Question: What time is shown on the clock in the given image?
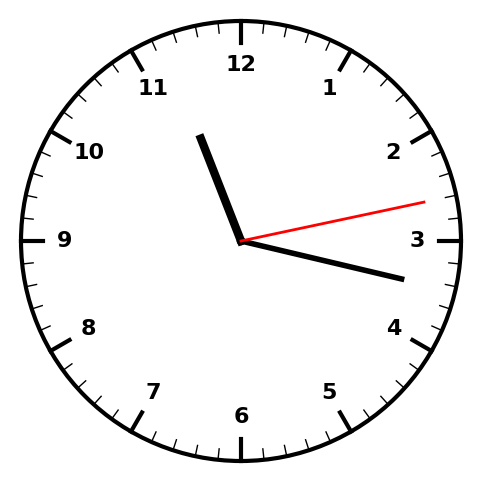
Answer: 11:17:13